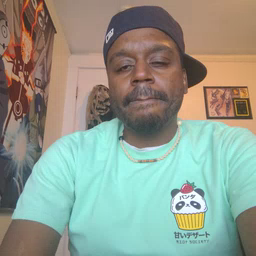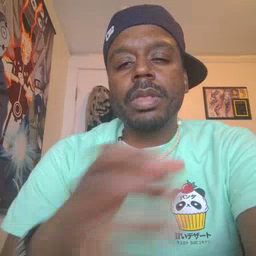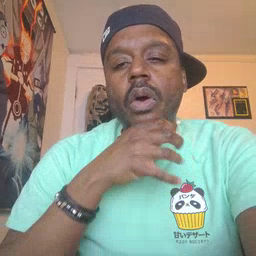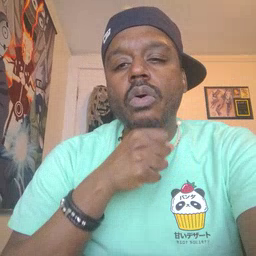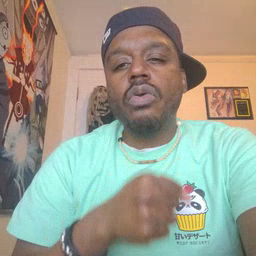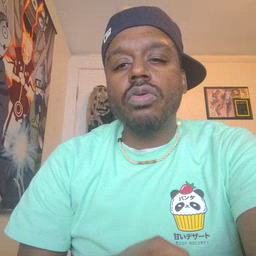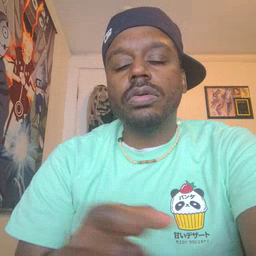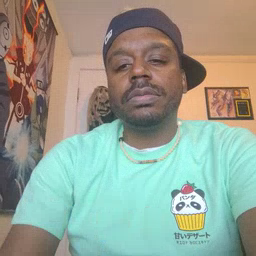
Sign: old